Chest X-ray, AP view. Patient: 62 years old, sex F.
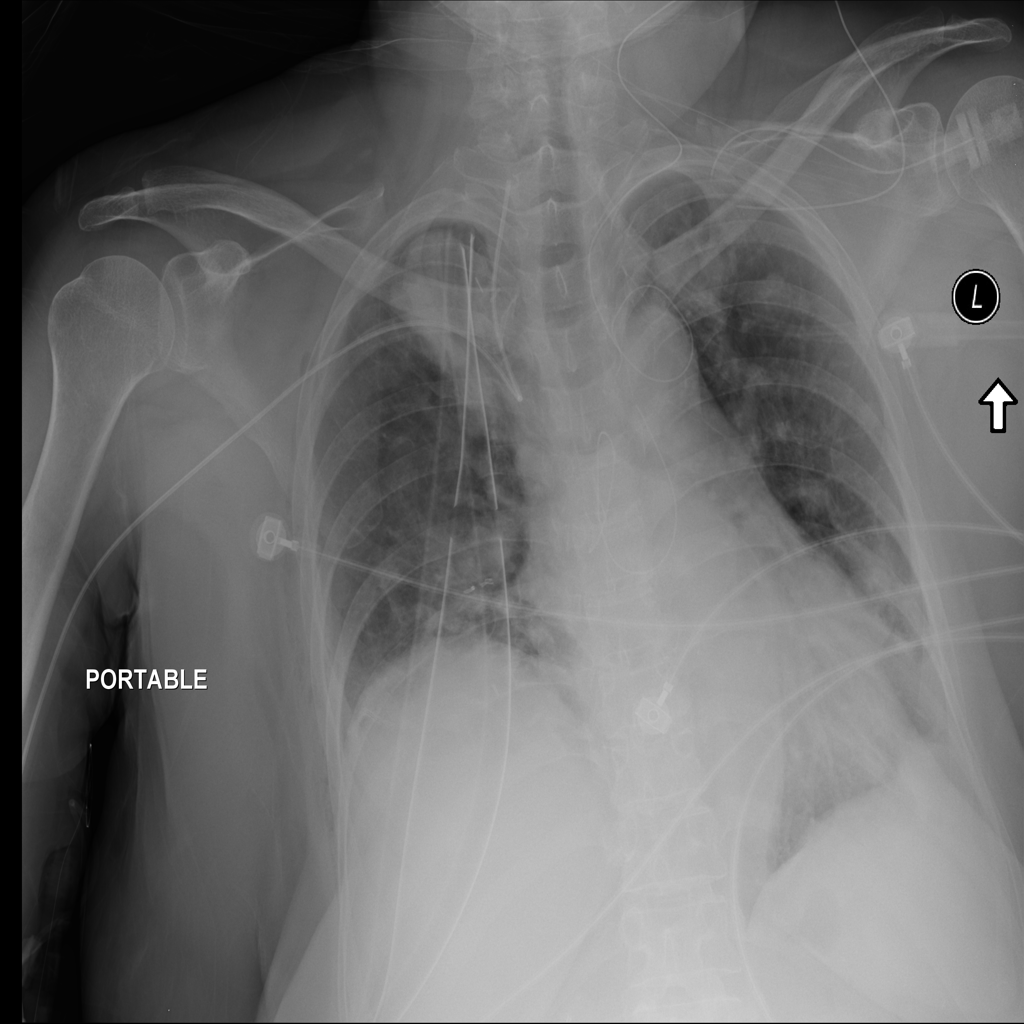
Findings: Mass